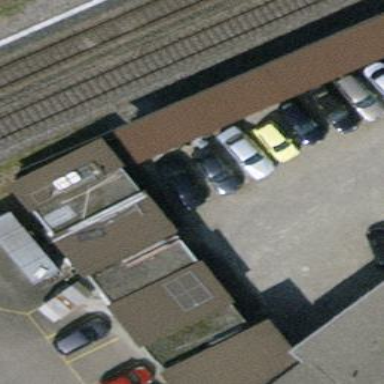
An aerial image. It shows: Part of building.